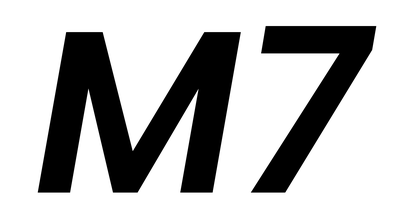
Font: Poppins-SemiBoldItalic